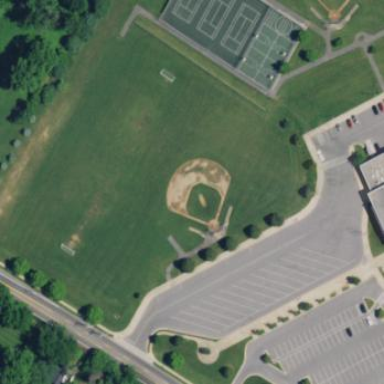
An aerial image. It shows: Baseball pitch for leisure and sports activities.